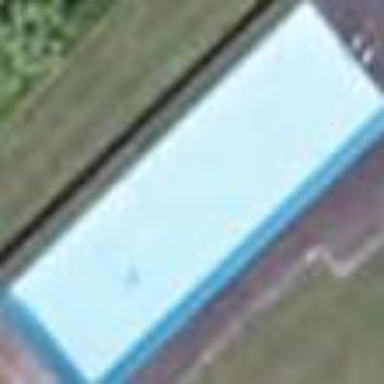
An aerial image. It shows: Swimming pool located in leisure land.